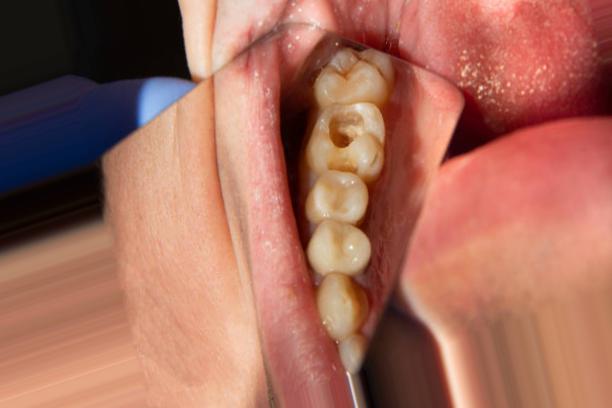
Condition: Caries